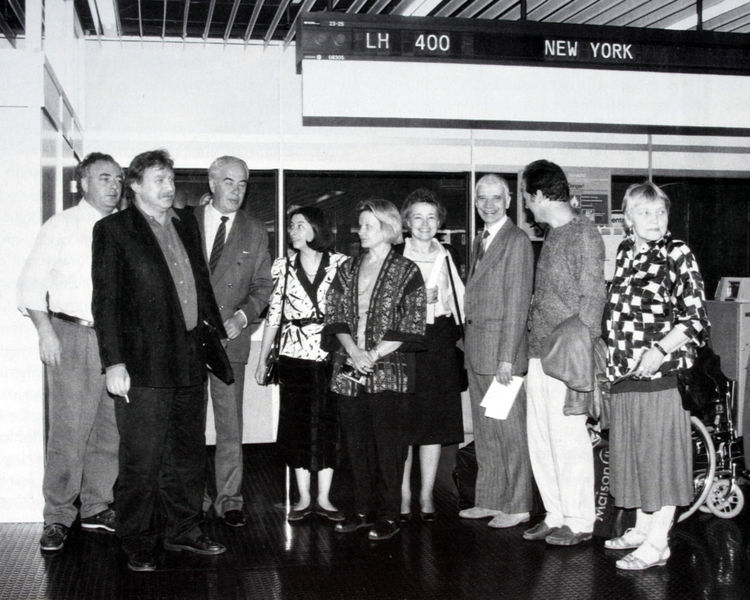
Titel: Die Arbeitsgruppe der Ausstellung "Die grosse Utopie" vor dem Abflug nach New York in Frankfurt
Schlagwörter: gruppe, weiß, frauen, menschen, grau, kariert, männer, schwarz, gürtel, mode, rock, anzug, anzüge, blicke, ärmel, innenraum, seide, papier, schuhe, schnäuzer, ring, halle, foto, fotografie, photographie, lachen, schwarzweiß, stiefel, tasche, gruppenbild, grinsen, photo, träger, bäuche, flughafen, kimono, europäer, blondinen, schlipse, fluggäste, lufthansa